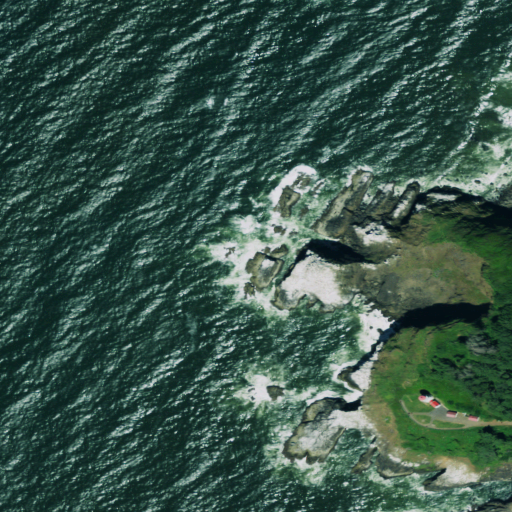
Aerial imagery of cape in Oregon named Heceta Head containing open water, barren land, evergreen forest, mixed forest, low intensity development, and shrub